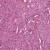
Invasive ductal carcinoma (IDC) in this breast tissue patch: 1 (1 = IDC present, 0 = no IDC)